Chest X-ray:
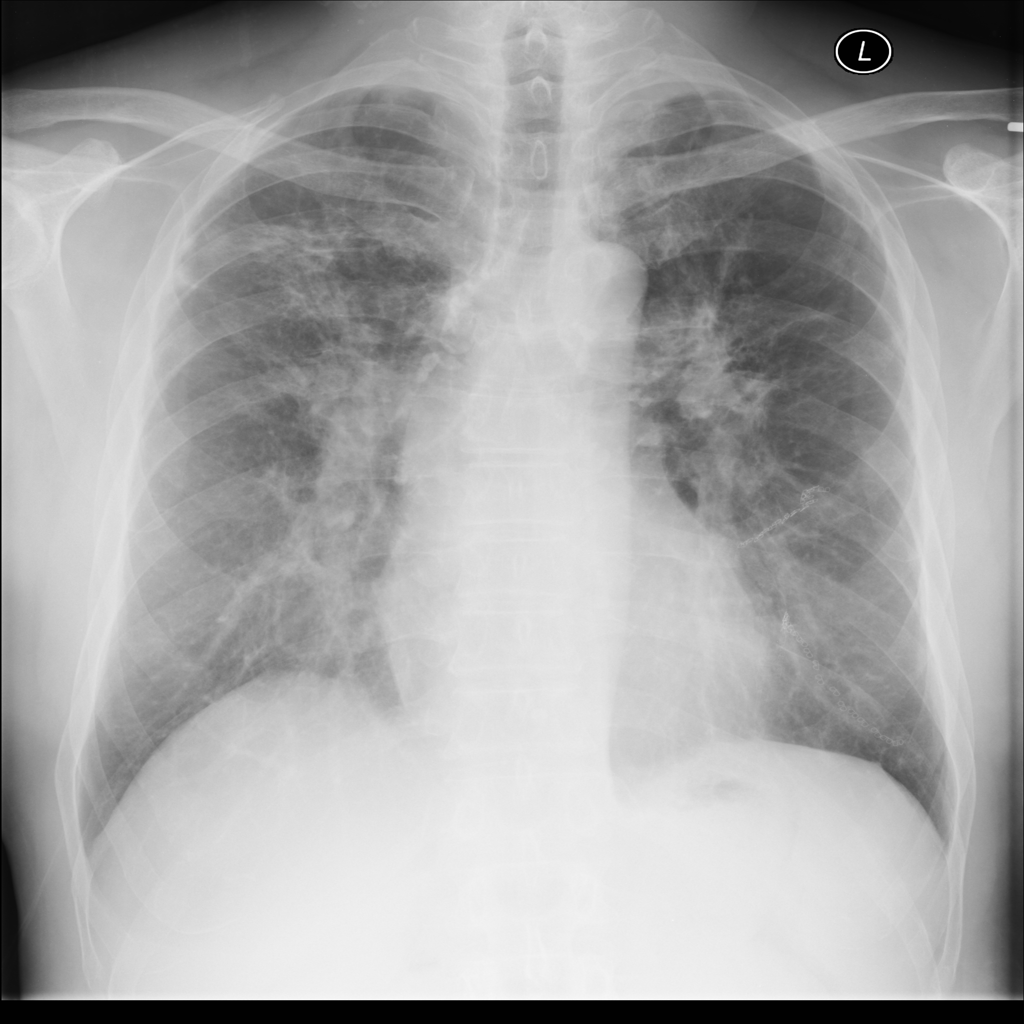
Findings: Fibrosis, Calcification
No abnormal finding: no